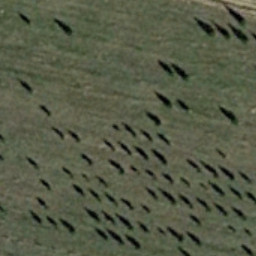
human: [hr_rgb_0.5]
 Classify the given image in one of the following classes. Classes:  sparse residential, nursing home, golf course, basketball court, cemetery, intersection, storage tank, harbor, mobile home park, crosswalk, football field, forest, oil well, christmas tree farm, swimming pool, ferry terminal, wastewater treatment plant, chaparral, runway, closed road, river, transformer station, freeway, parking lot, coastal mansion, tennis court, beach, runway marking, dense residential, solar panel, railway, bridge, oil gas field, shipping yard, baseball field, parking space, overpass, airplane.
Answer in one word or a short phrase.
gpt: christmas tree farm